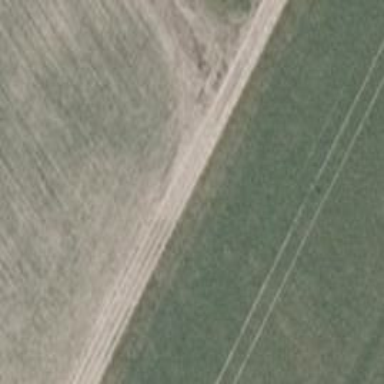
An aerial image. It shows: Sandy track road with grade 4 track type.